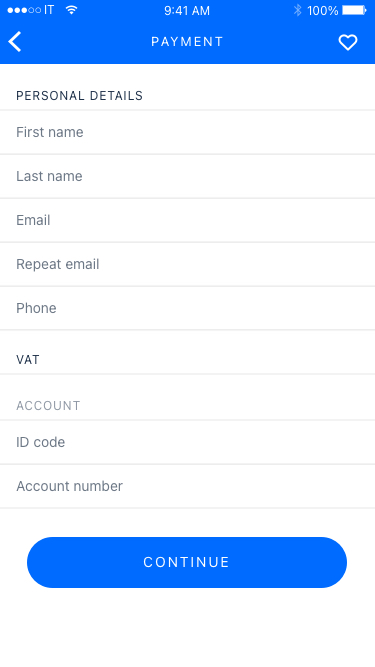
Text in this UI design:
CONTINUE
Account number
ID code
ACCOUNT
Phone
VAT
Repeat email
Email
Last name
First name
PERSONAL DETAILS
PAYMENT
100%
9:41 AM
IT